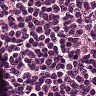
Metastatic tissue present: no